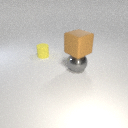
large brown rubber cube above large gray metal sphere